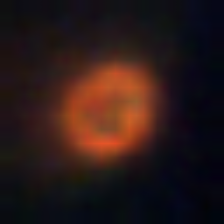
Taxon: NanoPlankton
Group: Other